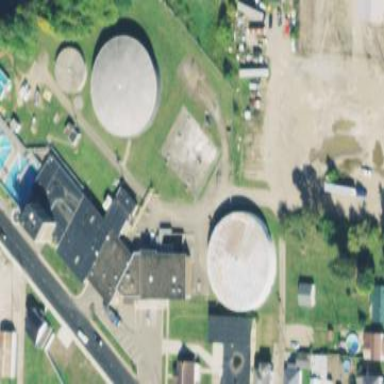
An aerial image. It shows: Man-made water works facility.